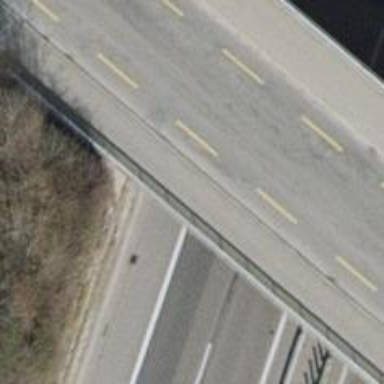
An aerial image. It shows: Sidewalk bridge over footway road.